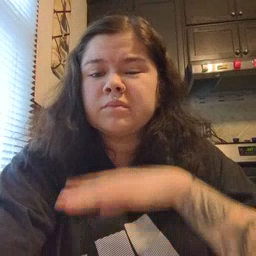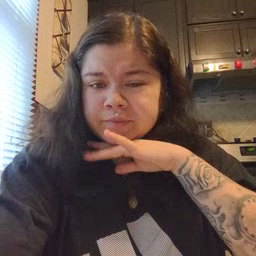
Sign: dirty